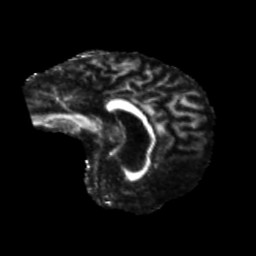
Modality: FA
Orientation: sagittal
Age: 76
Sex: female
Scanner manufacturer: siemens
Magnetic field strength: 3 T
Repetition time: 5.25 s
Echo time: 0.08 s